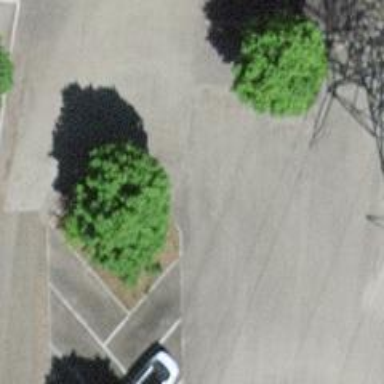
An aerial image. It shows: Road serving as parking aisle.